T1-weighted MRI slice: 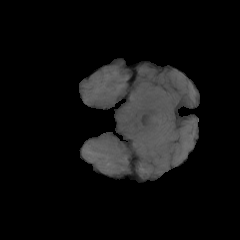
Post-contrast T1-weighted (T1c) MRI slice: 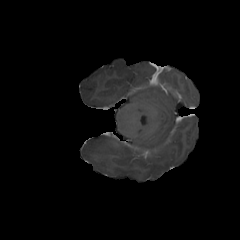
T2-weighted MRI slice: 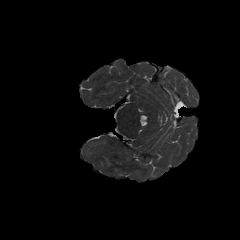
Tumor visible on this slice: yes